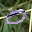
Label: 0